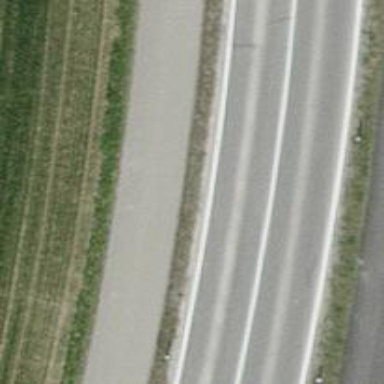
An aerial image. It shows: Asphalt cycleway.